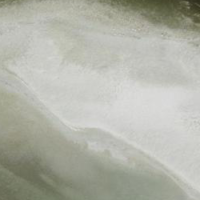
EUNIS habitat code: 14
Species observed at this site:
Tachybaptus ruficollis
Corvus corone
Podiceps cristatus
Motacilla cinerea
Fulica atra
Anas crecca
Alcedo atthis
Anas platyrhynchos
Troglodytes troglodytes
Larus canus
Aythya ferina
Aythya fuligula
Bucephala clangula
Buteo buteo
Aythya marila
Columba palumbus
Chroicocephalus ridibundus
Phalacrocorax carbo
Phylloscopus collybita
Cygnus olor
Ardea alba
Castor fiber
Mareca strepera
Milvus milvus
Larus argentatus
Sitta europaea
Onychogomphus forcipatus
Motacilla alba